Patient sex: F
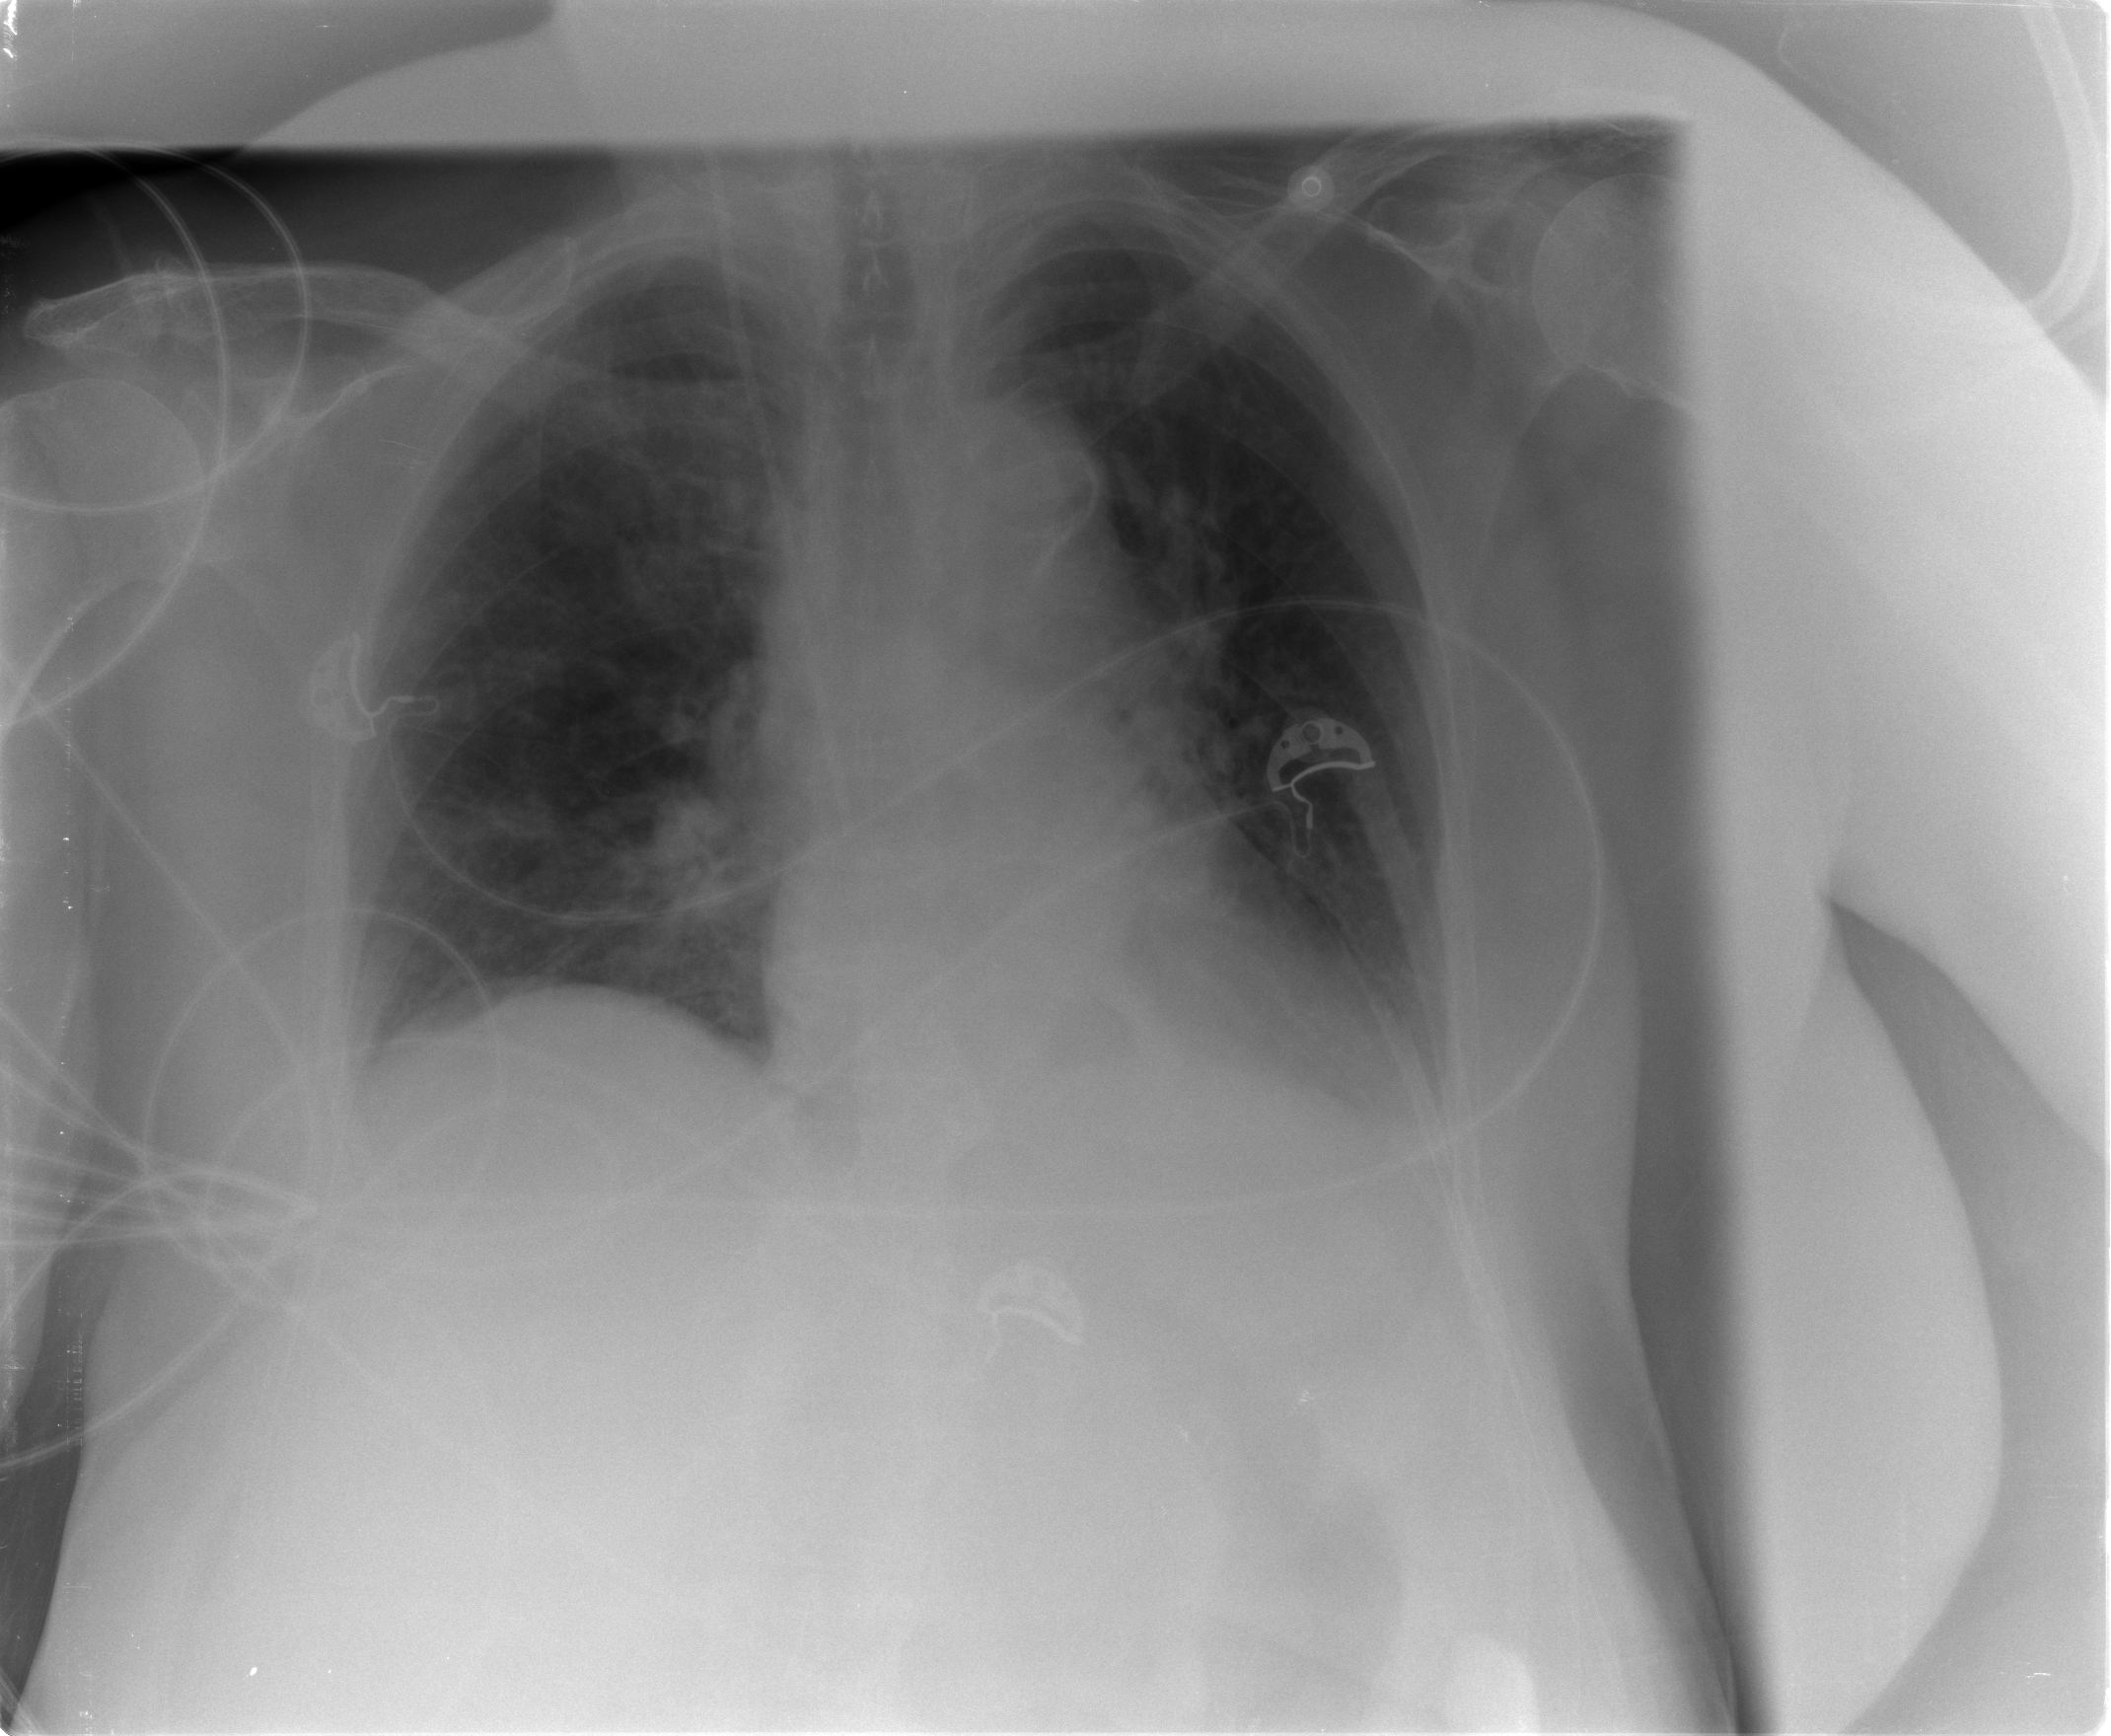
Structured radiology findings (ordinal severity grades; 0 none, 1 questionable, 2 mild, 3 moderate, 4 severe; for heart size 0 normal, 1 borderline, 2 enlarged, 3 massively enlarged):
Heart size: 0
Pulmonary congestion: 0
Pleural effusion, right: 0
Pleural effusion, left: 0
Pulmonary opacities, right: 0
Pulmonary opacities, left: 0
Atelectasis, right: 2
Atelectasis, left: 0